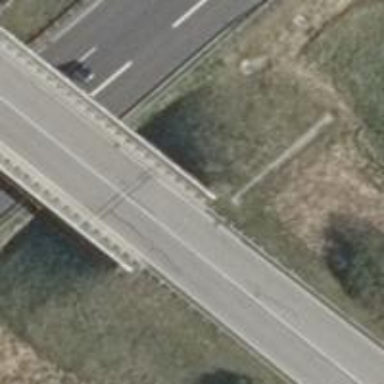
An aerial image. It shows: Trunk link highway bridge.